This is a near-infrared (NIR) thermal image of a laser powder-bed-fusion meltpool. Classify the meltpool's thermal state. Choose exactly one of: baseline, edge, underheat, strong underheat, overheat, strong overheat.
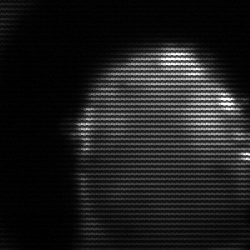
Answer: baseline